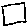
Label: square